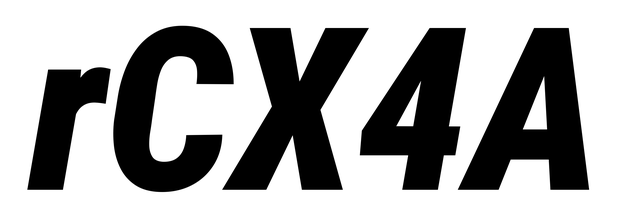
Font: Roboto-Italic_Condensed_Black_Italic